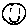
Label: smiley face